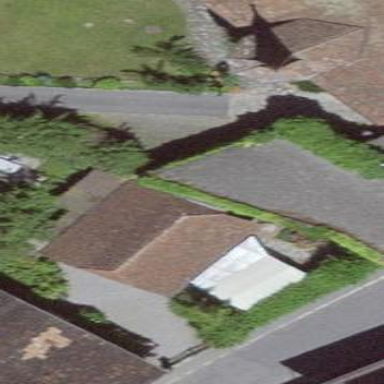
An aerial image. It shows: Barn.